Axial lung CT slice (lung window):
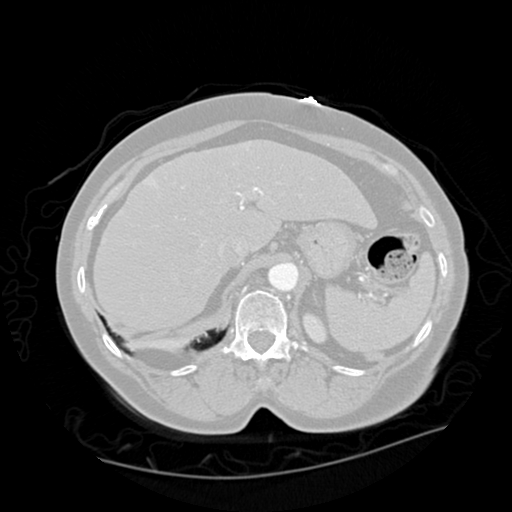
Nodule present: no